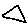
Label: triangle